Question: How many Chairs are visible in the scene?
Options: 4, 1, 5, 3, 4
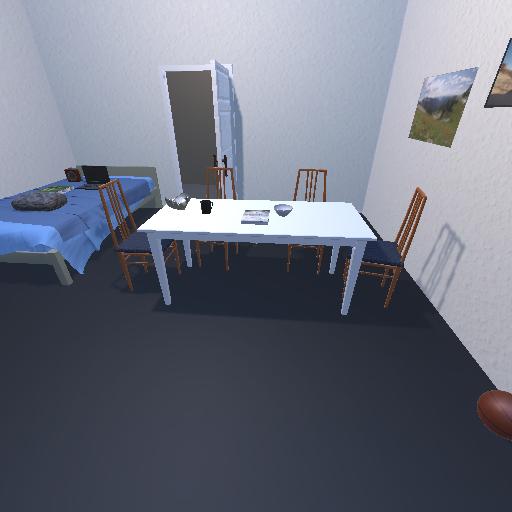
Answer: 4